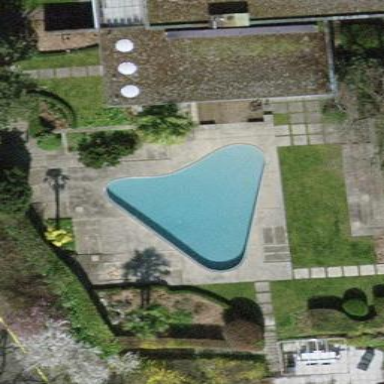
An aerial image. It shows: Swimming pool located in leisure land.